Question: I'm playing around with imageView and there is the method [ imageWithContentsOfFile];
But actually it doesn't show anything after run it. Below the code , there is the [ imageNamed:] method and it works as usual.
Any ideas?
Thanks,
'''
#import "ViewController2.h"
@interface ViewController2 ()
@property (weak, nonatomic) IBOutlet UIImageView *imageView;
@end
@implementation ViewController2
- (BOOL)prefersStatusBarHidden
{
return YES;
}
- (id)initWithNibName:(NSString *)nibNameOrNil bundle:(NSBundle *)nibBundleOrNil
{
self = [super initWithNibName:nibNameOrNil bundle:nibBundleOrNil];
if (self) {
// Custom initialization
}
return self;
}
- (void)viewDidLoad
{
[super viewDidLoad];
// Do any additional setup after loading the view.
// just fugly don't do it
// self.navigationItem.titleView = [[UIImageView alloc] initWithImage:[UIImage imageNamed:@"stanford"]];
UIBarButtonItem *shareItem = [[UIBarButtonItem alloc]initWithBarButtonSystemItem:UIBarButtonSystemItemAction target:self action:nil];
UIBarButtonItem *cameraItem = [[UIBarButtonItem alloc] initWithBarButtonSystemItem:UIBarButtonSystemItemCamera target:self action:nil];
NSArray *actionButtonItems = @[shareItem, cameraItem];
self.navigationItem.rightBarButtonItems = actionButtonItems;
NSString *imgPath =[[NSBundle mainBundle] pathForResource:@"google" ofType:@"png"];
self.imageView.image = [UIImage imageWithContentsOfFile:imgPath];
// self.imageView.image = [UIImage imageNamed:@"google"];
}
- (void)didReceiveMemoryWarning
{
[super didReceiveMemoryWarning];
// Dispose of any resources that can be recreated.
}
@end
'''
I guess the problem is pathForResource method doesn't work properly somehow...
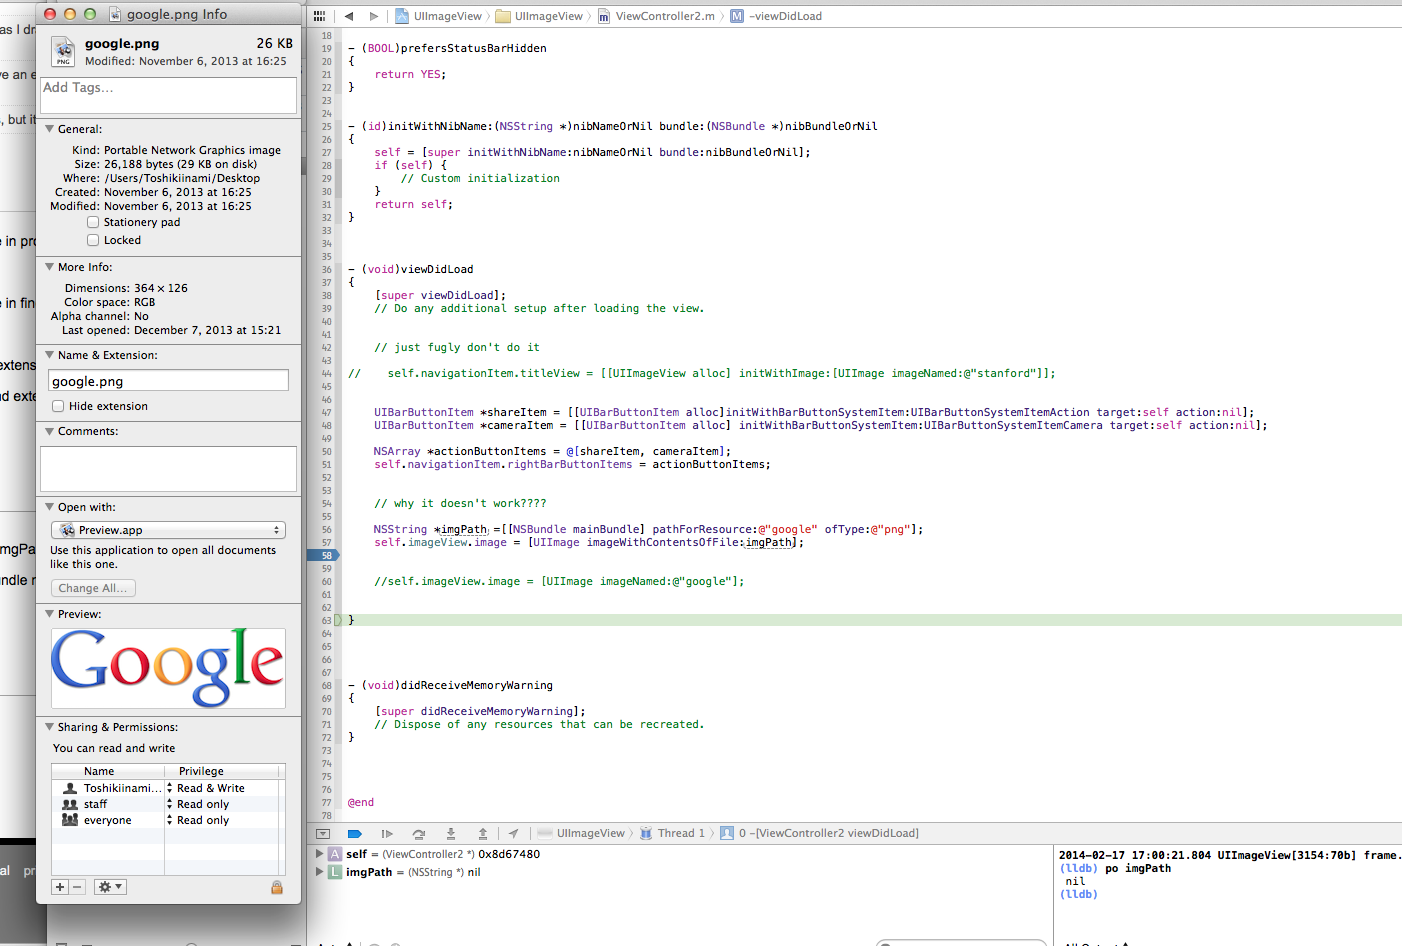
Answer: If you're targeting iOS 7+, and using Asset Catalogs (which it looks like you're using, since you specified images.xcassets in one of your comments), Xcode 5 now puts the assets into a new file format. 1 file for all of the assets. This means you can not get access to the file directly using 'imageWithContentsOfFile:'. And that's also why 'pathForResource:ofType:' doesn't return a path.
If you need to access the file directly, you can include it as an normal image outside of an asset catalog.
You should also ask yourself if you need to access the file directly. In most cases you can use 'imageNamed:'. Which also gives you automatic caching for the image and can improve performance.